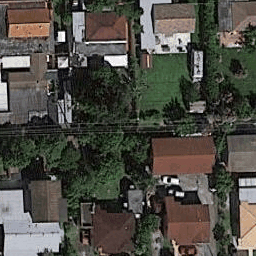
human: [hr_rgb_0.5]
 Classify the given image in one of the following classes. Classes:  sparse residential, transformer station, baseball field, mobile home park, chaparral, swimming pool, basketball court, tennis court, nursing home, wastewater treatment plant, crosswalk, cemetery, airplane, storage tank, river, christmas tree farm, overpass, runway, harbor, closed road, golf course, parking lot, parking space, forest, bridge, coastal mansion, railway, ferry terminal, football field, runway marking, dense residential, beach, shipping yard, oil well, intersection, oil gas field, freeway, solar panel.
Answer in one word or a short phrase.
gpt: dense residential